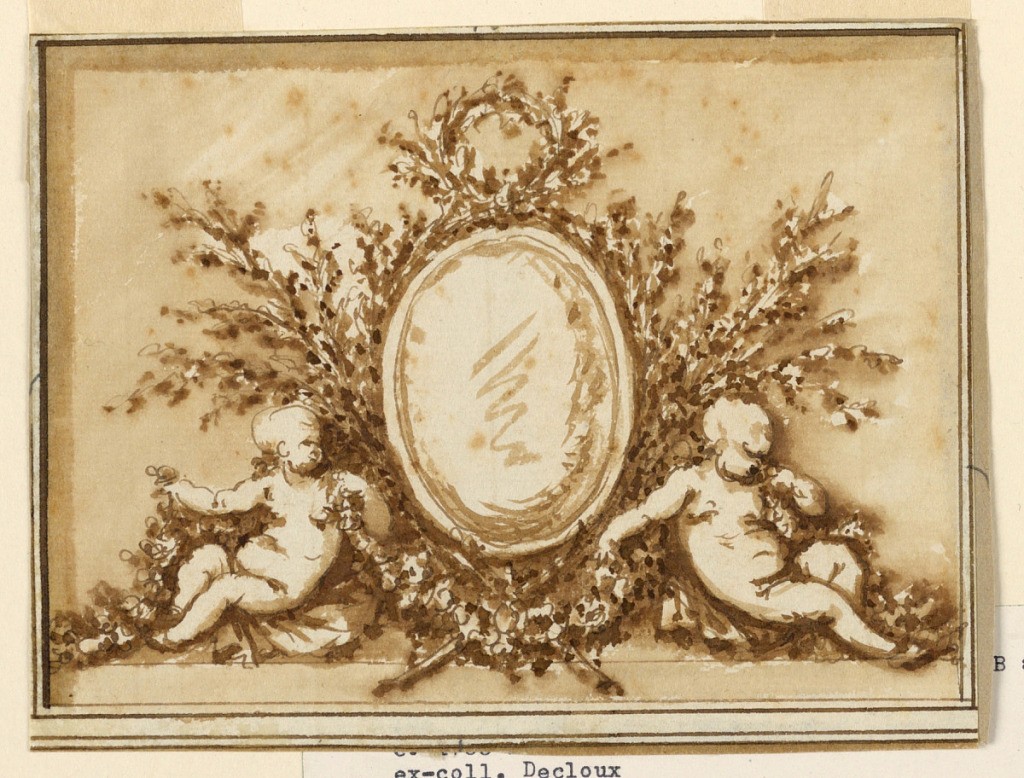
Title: Design for an Overdoor
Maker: Piat Joseph Sauvage, French, 1744 - 1818
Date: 1785-1790
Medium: Pen and ink, brush and sepia washes
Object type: drawing
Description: Two seated girls flank an oval medallion, which is surrounded by boughs.